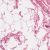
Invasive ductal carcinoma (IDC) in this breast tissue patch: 0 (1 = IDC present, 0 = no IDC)